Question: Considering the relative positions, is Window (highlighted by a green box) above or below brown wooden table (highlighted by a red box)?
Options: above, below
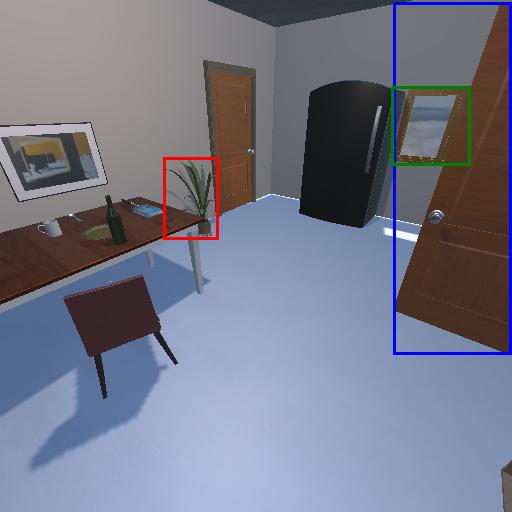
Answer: above